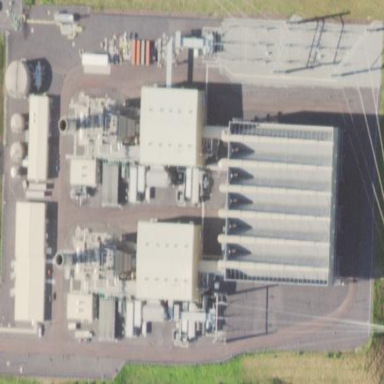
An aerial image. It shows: Power plant.